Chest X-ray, AP view. Patient: 44 years old, sex M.
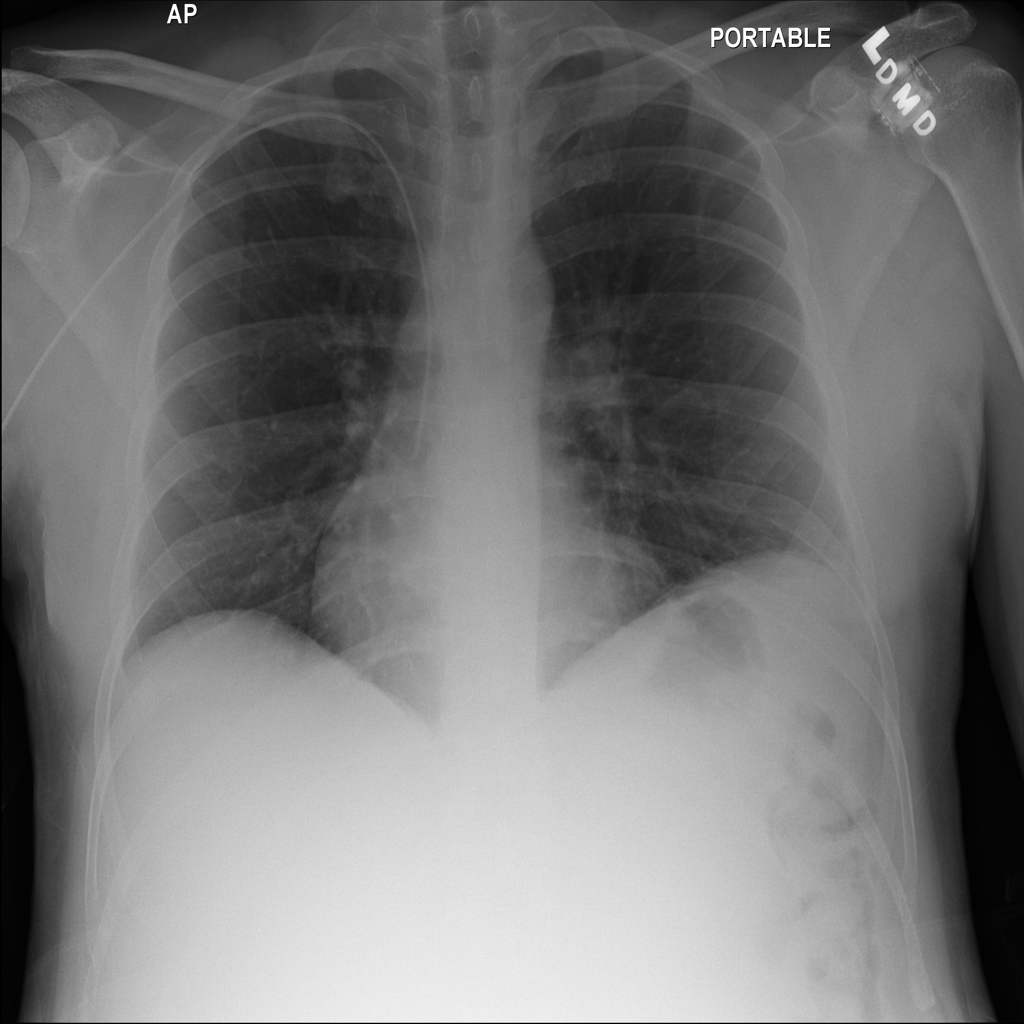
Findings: Atelectasis